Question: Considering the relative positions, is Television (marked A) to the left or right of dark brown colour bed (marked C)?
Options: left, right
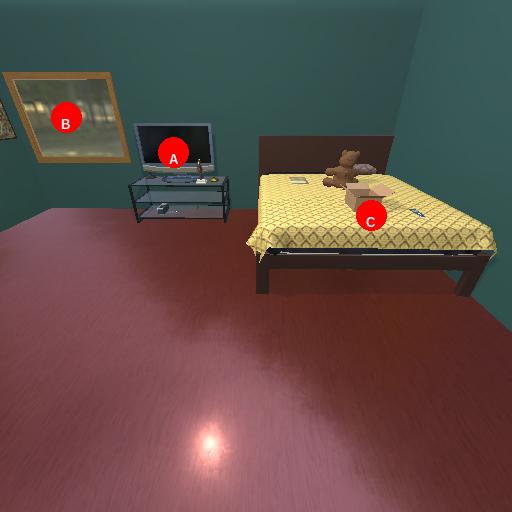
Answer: left